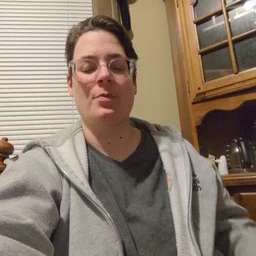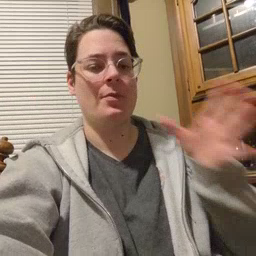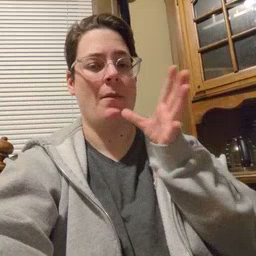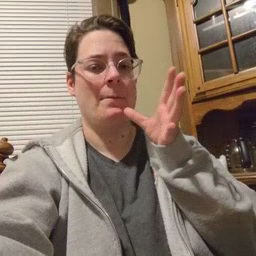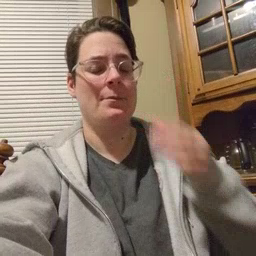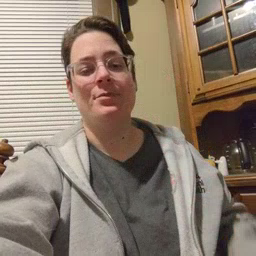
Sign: mom